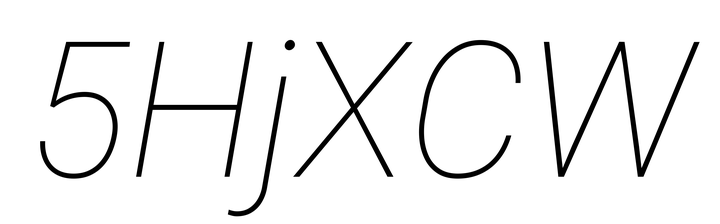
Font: Roboto-Italic_Thin_Italic